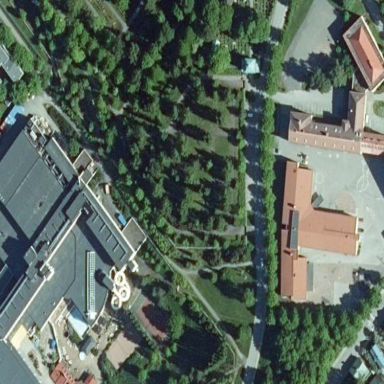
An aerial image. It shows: Hotel building.